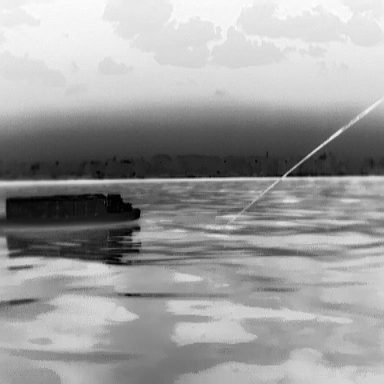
There is a fishing_boat in the infrared image.